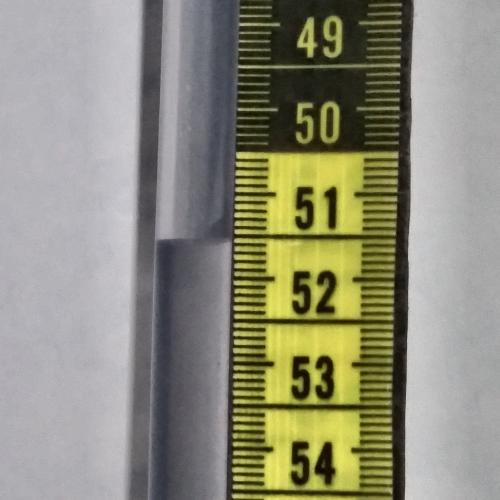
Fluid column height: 51.6 cm